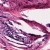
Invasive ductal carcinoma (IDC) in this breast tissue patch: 0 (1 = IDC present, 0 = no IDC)